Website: macys
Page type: payment
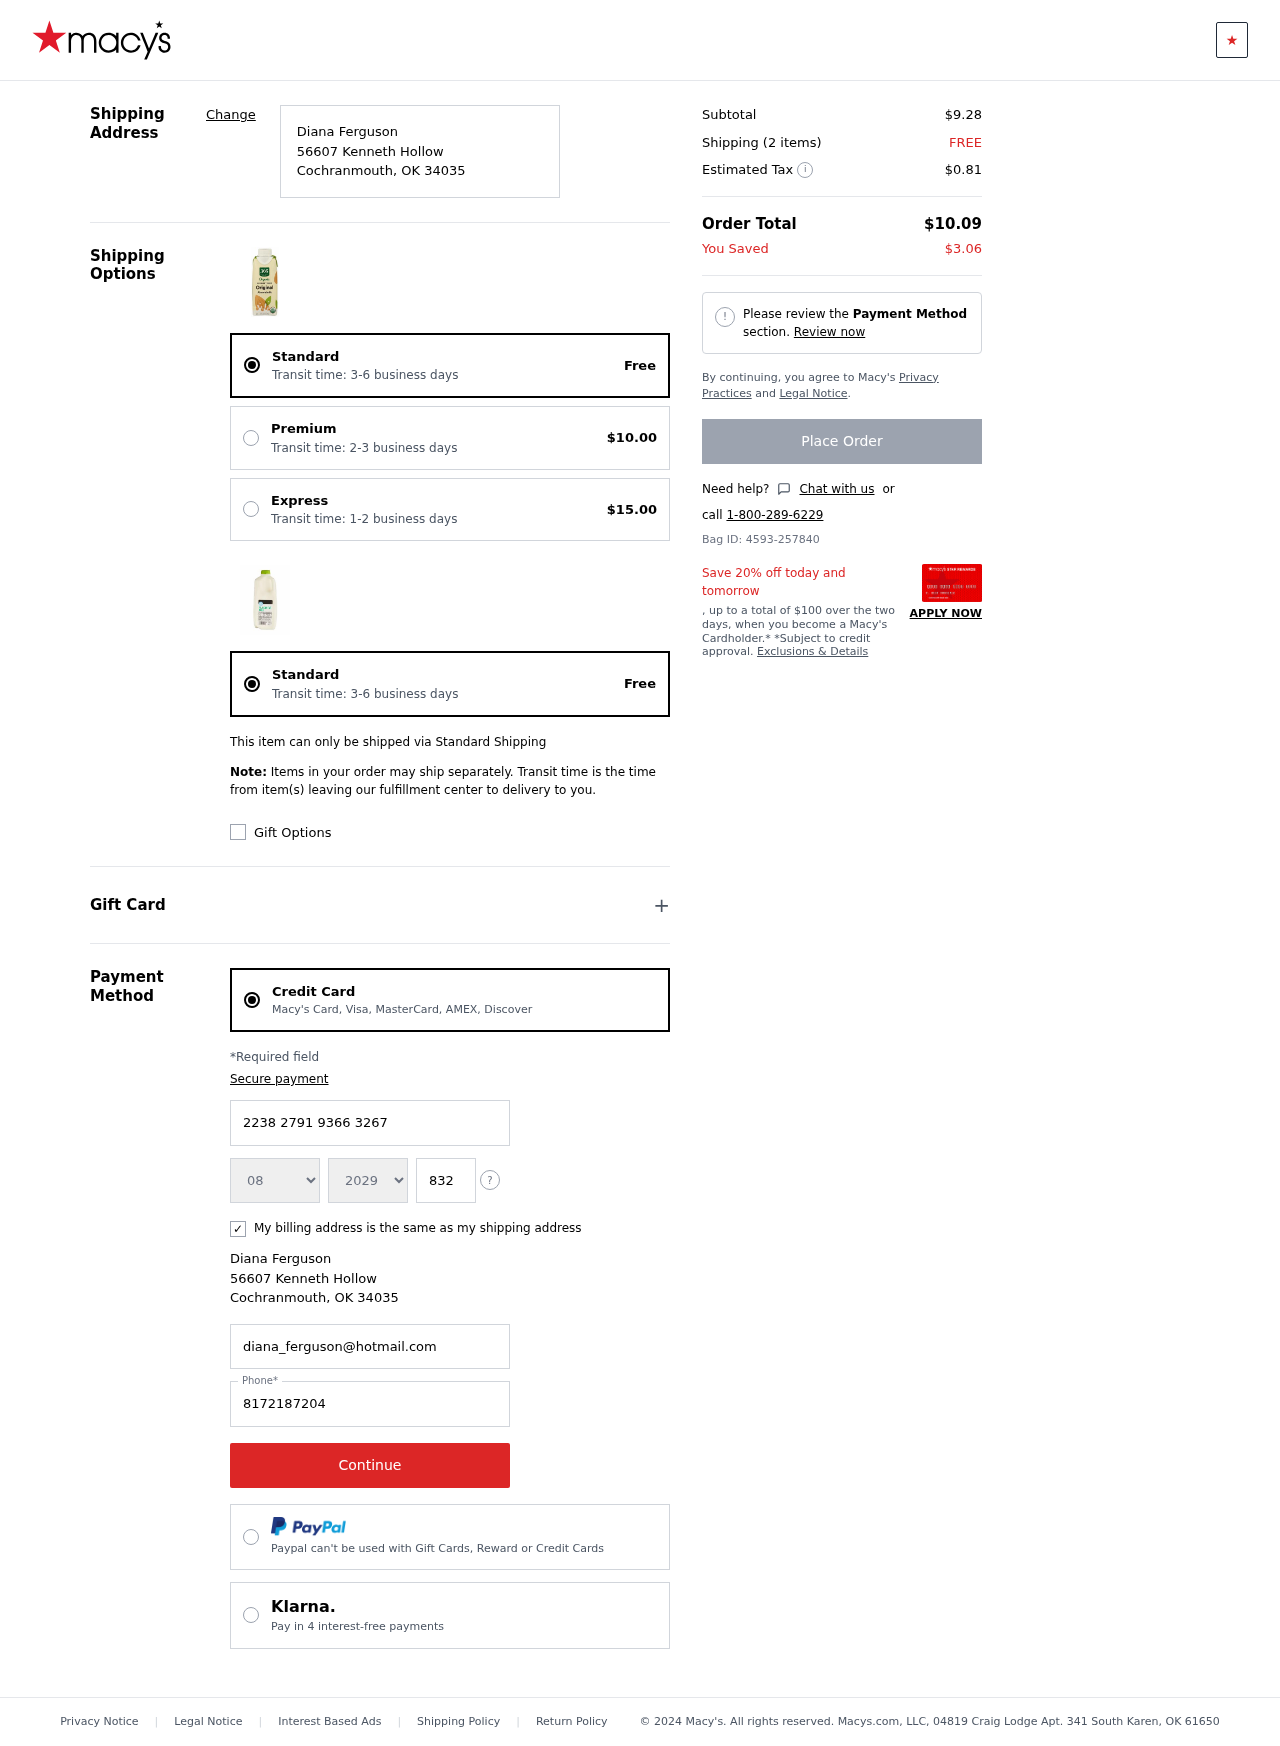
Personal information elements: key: PII_CARD_CVV
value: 832
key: PII_CARD_EXPIRY_MONTH
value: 08
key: PII_CARD_EXPIRY_YEAR
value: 29
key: PII_CARD_NUMBER
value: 2238 2791 9366 3267
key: PII_CITY
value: Cochranmouth
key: PII_EMAIL
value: diana_ferguson@hotmail.com
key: PII_FULLNAME
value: Diana Ferguson
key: PII_PHONE
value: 8172187204
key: PII_POSTCODE
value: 34035
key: PII_STATE_ABBR
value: OK
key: PII_STREET
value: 56607 Kenneth Hollow
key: PII_FULLNAME2
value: Diana Ferguson
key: PII_STREET2
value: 56607 Kenneth Hollow
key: PII_CITY2
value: Cochranmouth
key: PII_STATE_ABBR2
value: OK
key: PII_POSTCODE2
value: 34035
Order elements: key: ORDER_DELIVERY_DATE
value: Transit time: 3-6 business days
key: ORDER_SHIPPING_STANDARD
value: Free
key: ORDER_SHIPPING_PREMIUM
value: $10.00
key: ORDER_SHIPPING_EXPRESS
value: $15.00
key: ORDER_DELIVERY_DATE2
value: Transit time: 3-6 business days
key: ORDER_SHIPPING_STANDARD2
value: Free
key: ORDER_SUBTOTAL
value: $9.28
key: ORDER_NUM_ITEMS
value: Shipping (2 items)
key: ORDER_SHIPPING_COST
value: FREE
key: ORDER_TAX
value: $0.81
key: ORDER_TOTAL
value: $10.09
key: ORDER_SAVINGS
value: $3.06
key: ORDER_ID
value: Bag ID: 4593-257840